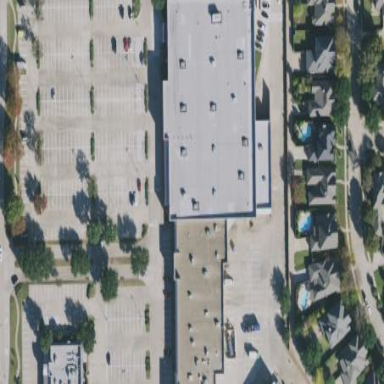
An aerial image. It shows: Retail building.